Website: walmart
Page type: payment
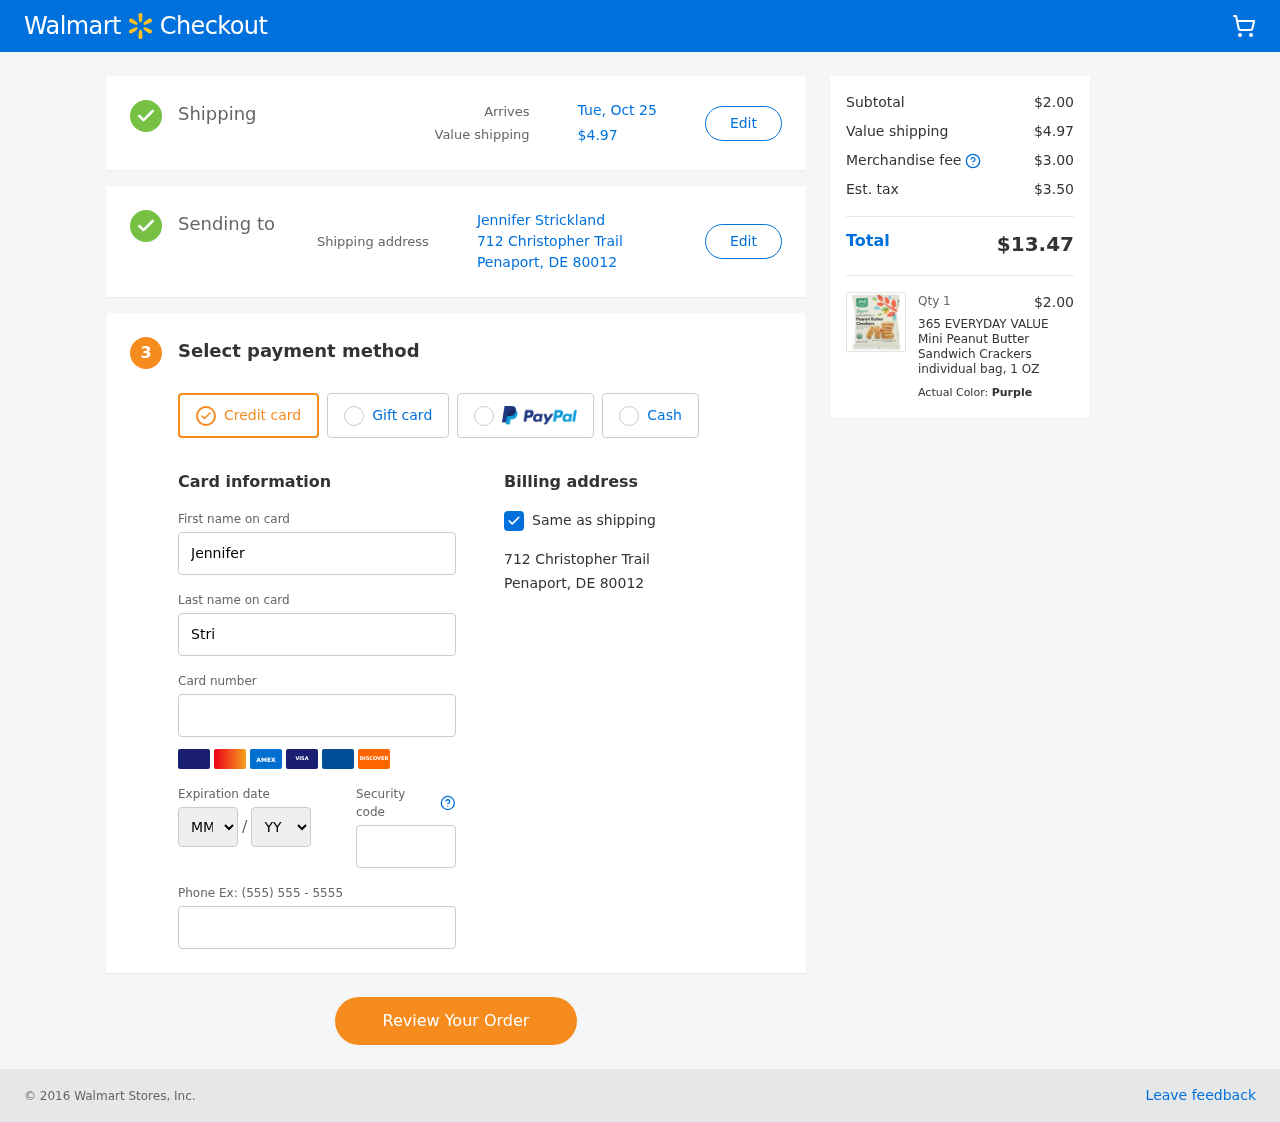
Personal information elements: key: PII_CARD_EXPIRY_MONTH
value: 07
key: PII_CARD_EXPIRY_YEAR
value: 27
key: PII_CITY_STATE_ZIP
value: Penaport, DE 80012
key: PII_FULLNAME
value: Jennifer Strickland
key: PII_STREET
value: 712 Christopher Trail
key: PII_FIRSTNAME
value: Jennifer
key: PII_LASTNAME
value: Strickland
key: PII_CARD_NUMBER
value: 3700 8498 6516 850
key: PII_CARD_CVV
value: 4486
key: PII_PHONE
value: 8583333289
Product elements: key: PRODUCT1_NAME
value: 365 EVERYDAY VALUE Mini Peanut Butter Sandwich Crackers individual bag, 1 OZ
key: PRODUCT1_PRICE
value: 2
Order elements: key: ORDER_DELIVERY_DATE
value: Tue, Oct 25
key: ORDER_SHIPPING_COST
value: $4.97
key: ORDER_SUBTOTAL
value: $2.00
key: ORDER_MERCHANDISE_FEE
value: $3.00
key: ORDER_TAX
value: $3.50
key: ORDER_TOTAL
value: $13.47
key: ORDER_NUM_ITEMS
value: Qty 1